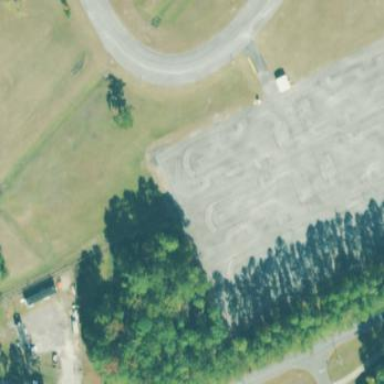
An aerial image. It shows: Motor sport pitch for leisure land activities.